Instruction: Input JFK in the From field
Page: home
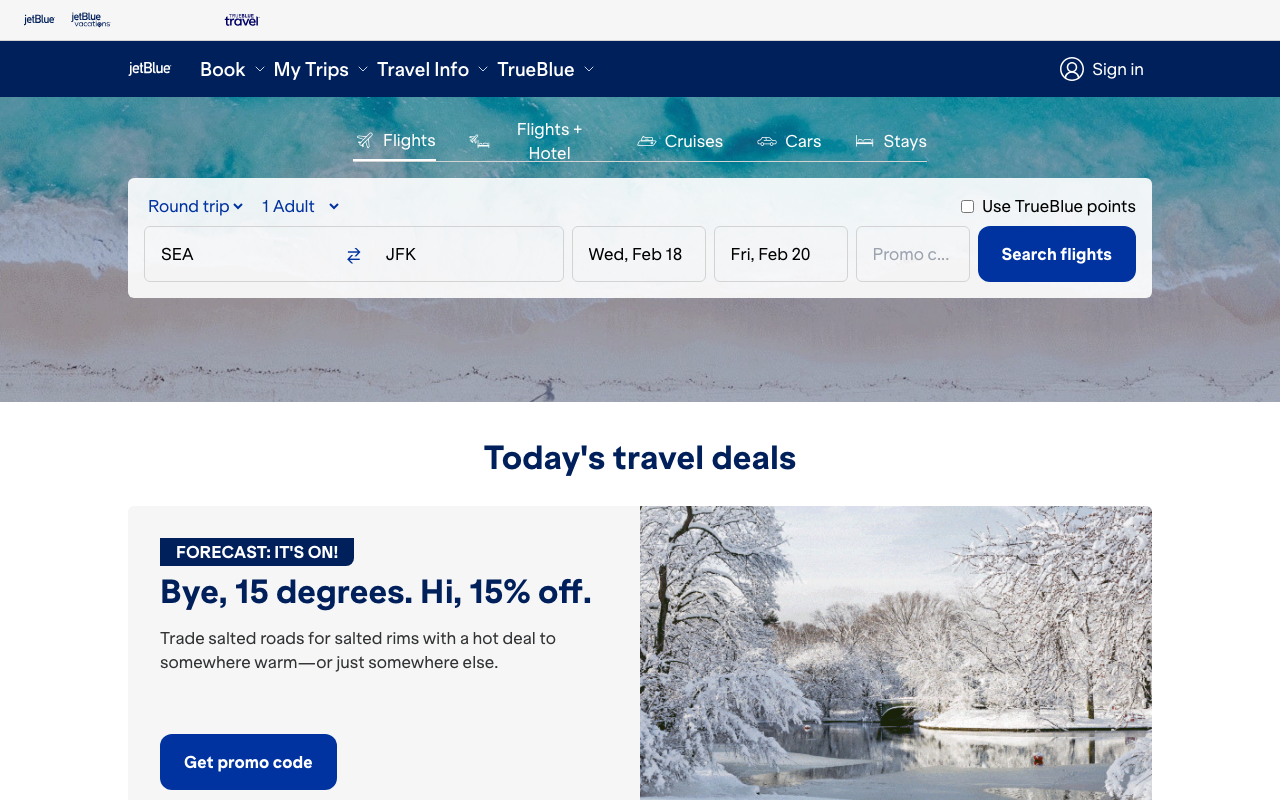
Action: type